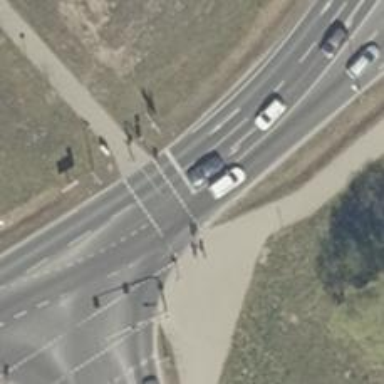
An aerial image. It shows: Road with traffic signals.